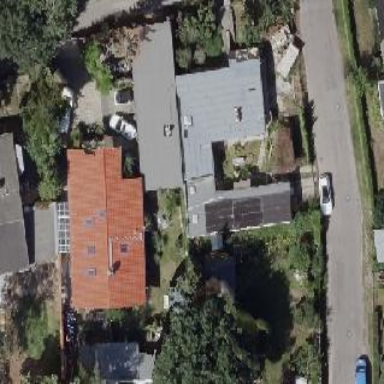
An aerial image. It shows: Detached building with flat roof.